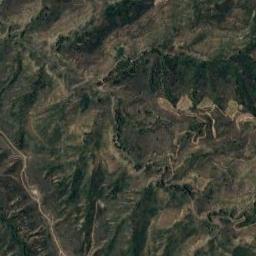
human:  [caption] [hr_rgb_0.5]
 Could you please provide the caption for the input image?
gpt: The mountain is consist of half of green plants and half of bare land .

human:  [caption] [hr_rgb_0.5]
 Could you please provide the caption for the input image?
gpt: There are many terraces on this mountain, And a white path crosses through the mountains .

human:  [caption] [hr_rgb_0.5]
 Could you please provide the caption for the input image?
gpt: The mountains are winding and undulating .

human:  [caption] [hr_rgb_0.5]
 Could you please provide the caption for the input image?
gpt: The folded mountain consists of some ridges and valleys and some roads go through the mountain .

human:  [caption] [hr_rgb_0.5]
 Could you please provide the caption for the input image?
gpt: There are some ridges and rivers on the brown mountain .